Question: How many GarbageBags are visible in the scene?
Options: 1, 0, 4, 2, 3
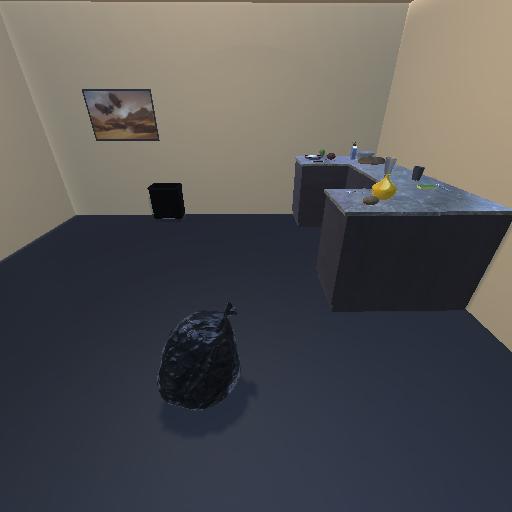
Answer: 1